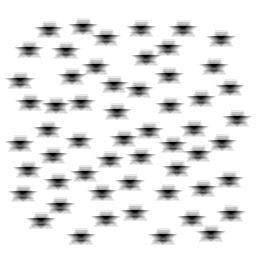
Squares: 0
Triangles: 0
Stars: 56
Total shapes: 56